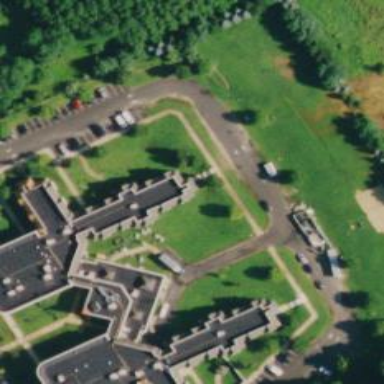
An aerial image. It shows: Building.